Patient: sex M, age 75
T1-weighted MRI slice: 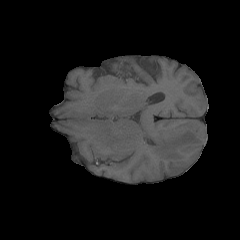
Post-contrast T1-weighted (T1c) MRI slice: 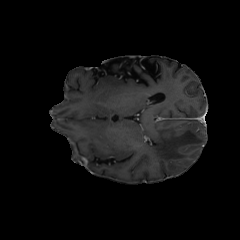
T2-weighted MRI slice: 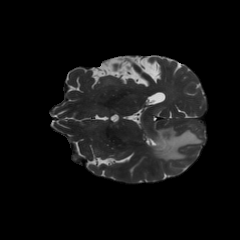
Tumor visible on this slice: yes
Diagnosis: Glioblastoma, IDH-wildtype
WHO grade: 4